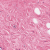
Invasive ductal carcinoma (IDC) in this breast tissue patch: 0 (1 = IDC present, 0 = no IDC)